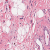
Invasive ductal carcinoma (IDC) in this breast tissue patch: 0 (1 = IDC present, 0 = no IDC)